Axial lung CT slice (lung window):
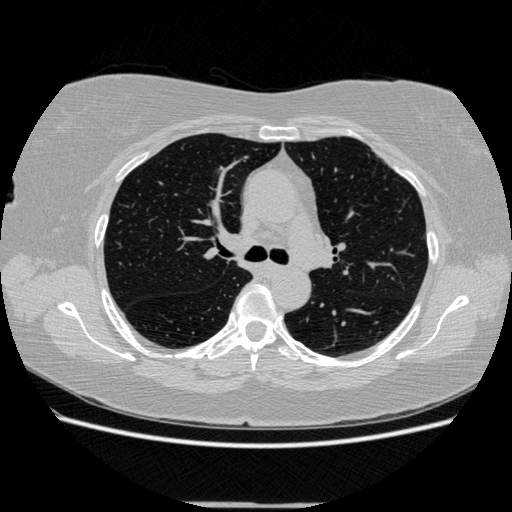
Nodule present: no